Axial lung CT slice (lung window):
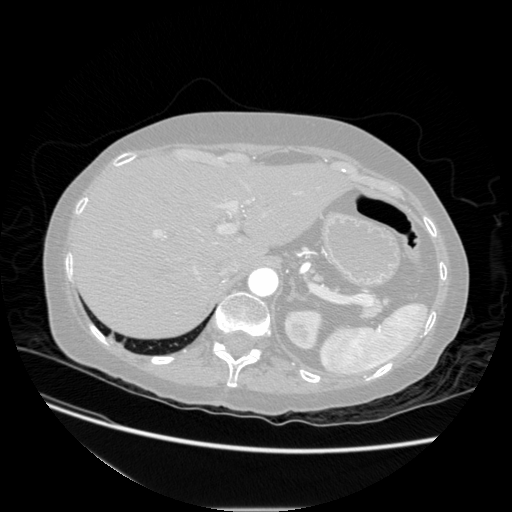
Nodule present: no